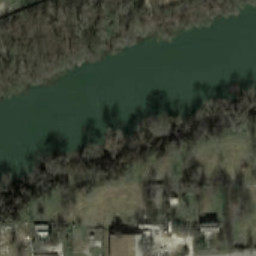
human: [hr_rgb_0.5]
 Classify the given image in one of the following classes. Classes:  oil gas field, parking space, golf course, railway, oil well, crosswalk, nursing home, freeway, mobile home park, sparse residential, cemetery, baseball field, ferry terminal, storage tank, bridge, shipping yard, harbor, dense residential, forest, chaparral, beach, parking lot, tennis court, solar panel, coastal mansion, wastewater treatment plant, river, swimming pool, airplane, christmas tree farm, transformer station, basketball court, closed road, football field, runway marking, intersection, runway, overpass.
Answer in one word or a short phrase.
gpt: river